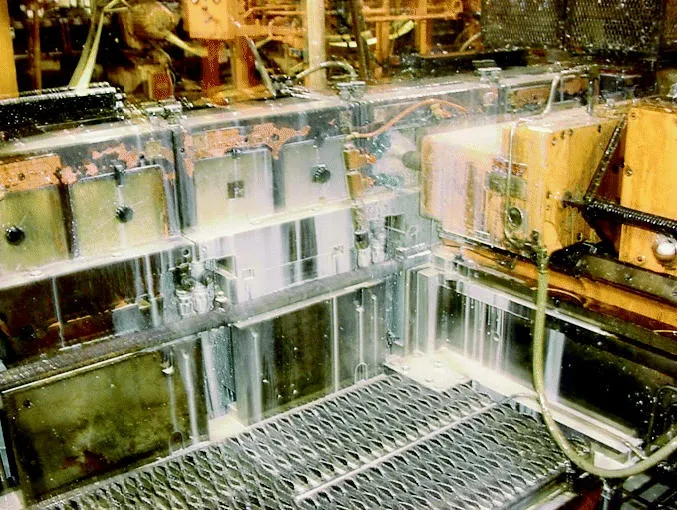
In a process similar to that used by the patient, metalworking fluid (milky appearance) is flowed over auto parts to reduce friction and cool metal tools. As fluids are sprayed over metal parts, a visible aerosol is formed that can be breathed by operators of the machinery unless specific control measures are instituted. Fluids are recycled from large holding tanks. The presence of carbon and water in fluids permits growth of microorganisms, including mycobacteria.
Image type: radiology (ct)